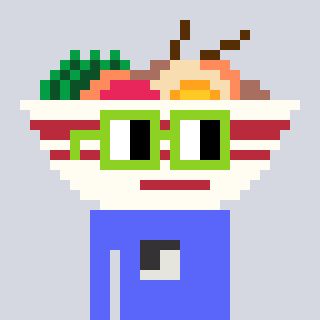
a pixel art character with square light green glasses, a noodles-shaped head and a purple-colored body on a cool background